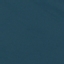
Land use / land cover class: SeaLake